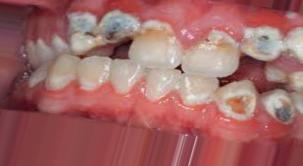
Condition: Caries